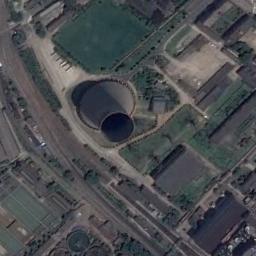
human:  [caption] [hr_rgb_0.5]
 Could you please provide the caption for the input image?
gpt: In the thermal power station there are neatly planned factories and good greening, and there is a cooling tower .

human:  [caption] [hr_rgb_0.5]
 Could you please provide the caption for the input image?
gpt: The thermal power station is on the grass next to some buildings .

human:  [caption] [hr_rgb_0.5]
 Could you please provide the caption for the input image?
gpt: There are two thermal power stations and rows of storage tanks .

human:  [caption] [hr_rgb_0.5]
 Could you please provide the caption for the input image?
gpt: Many buildings of different shapes and sizes are beside the thermal power station .

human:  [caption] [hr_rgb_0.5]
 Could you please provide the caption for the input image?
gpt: There are some green lawns and a chimney on the thermal power station .